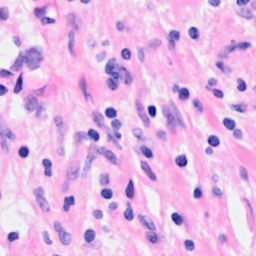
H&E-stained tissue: Breast